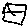
Label: house